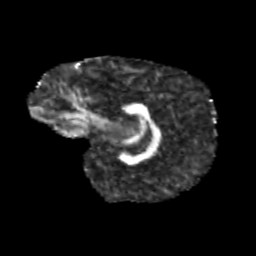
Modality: FA
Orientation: sagittal
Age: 13
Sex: female
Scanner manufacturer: siemens
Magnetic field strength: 3 T
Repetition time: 3.8 s
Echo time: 0.07 s